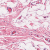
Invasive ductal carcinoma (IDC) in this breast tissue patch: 0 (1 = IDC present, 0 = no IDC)